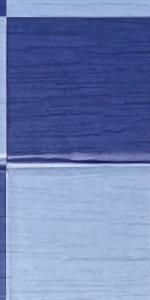
Label: Empty